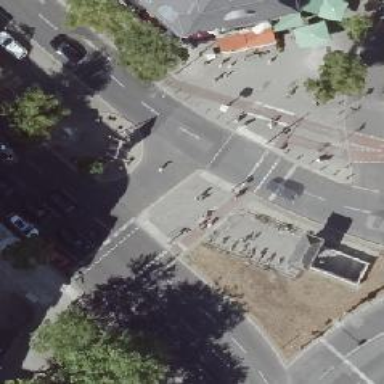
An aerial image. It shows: Footway located on traffic island.